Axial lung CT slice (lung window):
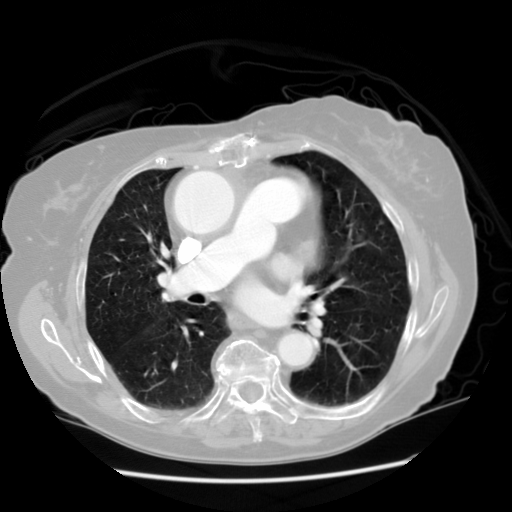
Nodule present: no